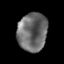
Tissue: prostate
Cell type: T cells
Senescence score: 0.3616
Nuclear area (px): 1106
Mean DAPI intensity: 108.533